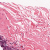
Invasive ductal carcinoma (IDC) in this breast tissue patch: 0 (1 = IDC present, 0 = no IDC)